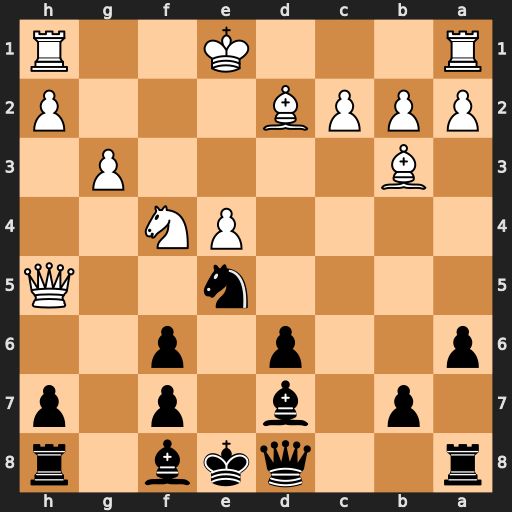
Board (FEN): r2qkb1r/1p1b1p1p/p2p1p2/4n2Q/4PN2/1B4P1/PPPB3P/R3K2R
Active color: b
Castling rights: KQkq
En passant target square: -
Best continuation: Bg4 Bxf7+ Ke7 Qxg4 Nxg4